Question: I created one sample windows service and installed my service with successfully. But while going to START the service. I am getting below error.

'''
<system.serviceModel>
<services>
<service name="SvcClient.WCFJobsLibrary.Service1">
<endpoint address="" binding="wsHttpBinding" contract="WCFJobsLibrary.IService1">
<identity>
<dns value="localhost" />
</identity>
</endpoint>
<endpoint address="mex" binding="mexHttpBinding" contract="IMetadataExchange" />
<host>
<baseAddresses>
<add baseAddress="http://localhost:8732/Design_Time_Addresses/WCFJobsLibrary/Service1/" />
</baseAddresses>
</host>
</service>
</services>
<behaviors>
<serviceBehaviors>
<behavior>
<!-- To avoid disclosing metadata information,
set the value below to false and remove the metadata endpoint above before deployment -->
<serviceMetadata httpGetEnabled="True"/>
<!-- To receive exception details in faults for debugging purposes,
set the value below to true. Set to false before deployment
to avoid disclosing exception information -->
<serviceDebug includeExceptionDetailInFaults="False" />
</behavior>
</serviceBehaviors>
</behaviors>
</system.serviceModel>
'''
Can any one please suggest me...
Thanks in adv.
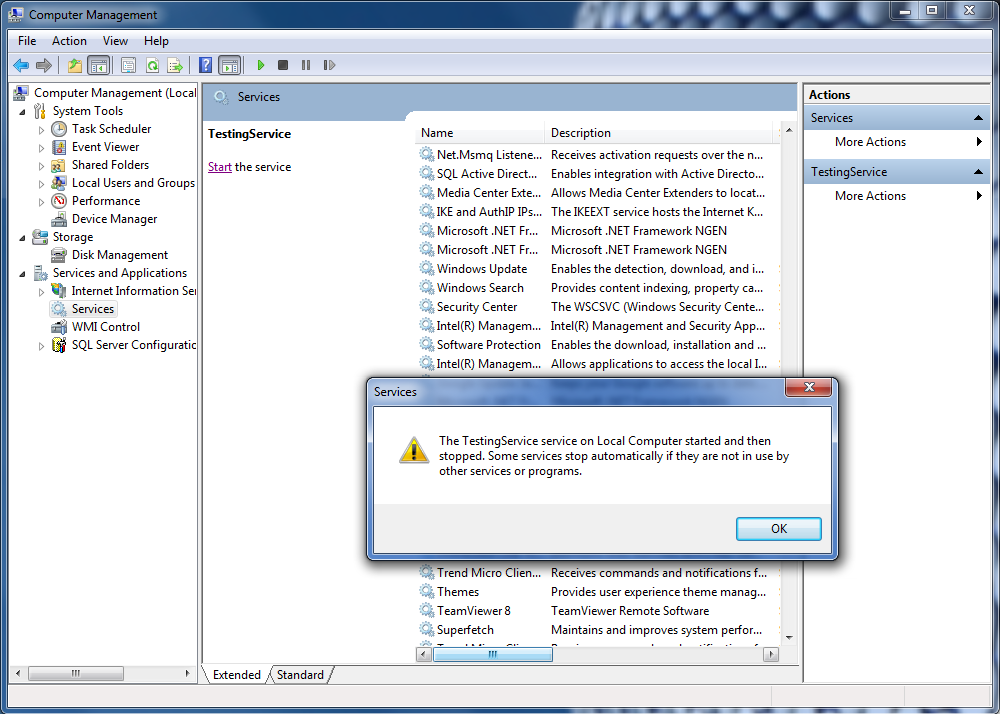
Answer: You need to specify the endpoint of the service (the URI at which the service can be reached by the client).
You can do it in the code where you instantiate the 'ServiceHost' (a very generic example):
'''
ServiceHost myHost = new ServiceHost(typeof(TechResponse), new Uri("http://www.somedomain.com/TechResponse"));
'''